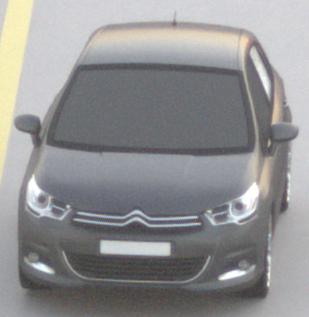
Make: Citroen
Model: C4 VTi 95
Detailed model: C4 (II)
Model produced from: 2012/08
Model produced until: 2013/06
Doors: 5
Color: gray
Road condition: dry road
Daytime: sunrise or sunset
Contrast: low contrast